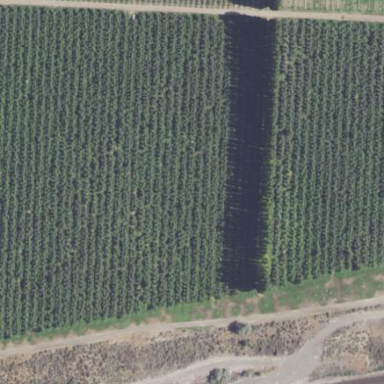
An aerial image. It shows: Vineyard growing grapes.